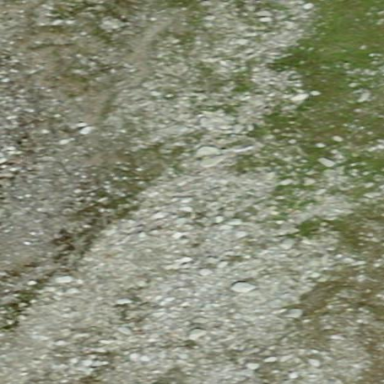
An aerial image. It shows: Natural scree.